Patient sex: M
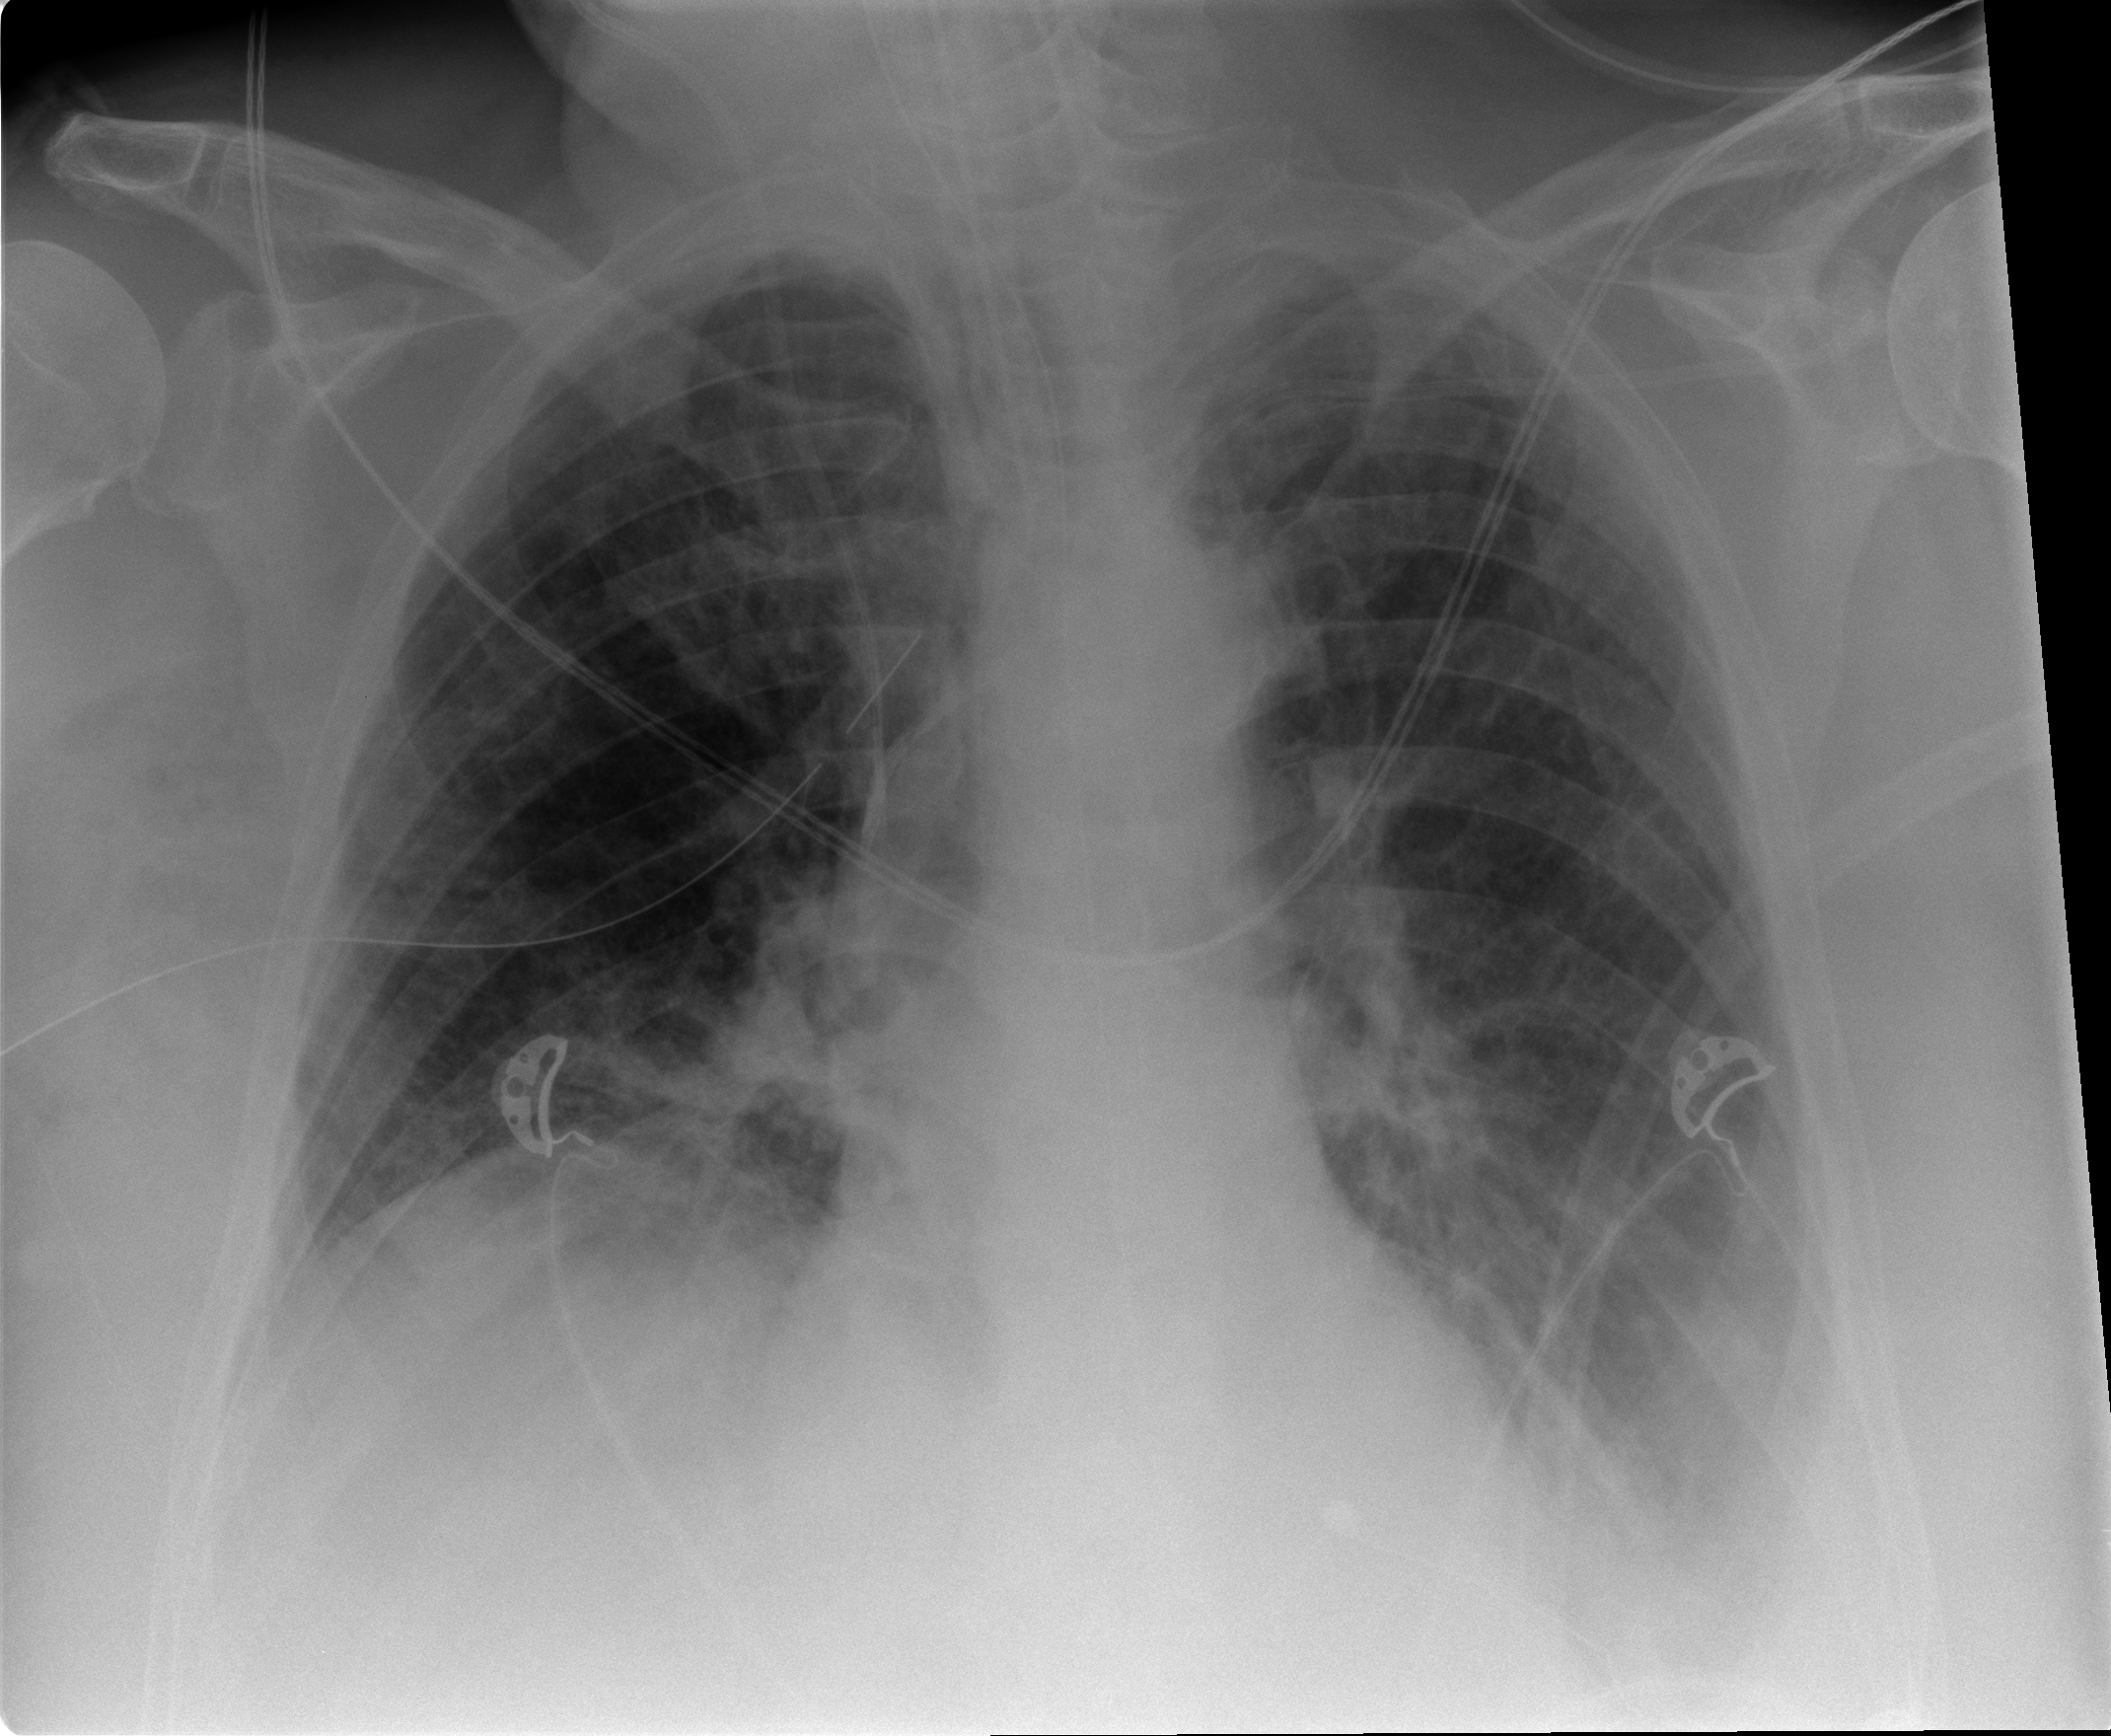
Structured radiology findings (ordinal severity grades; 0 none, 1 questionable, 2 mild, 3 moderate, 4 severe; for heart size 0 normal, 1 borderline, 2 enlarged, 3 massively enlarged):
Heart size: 0
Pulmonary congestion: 2
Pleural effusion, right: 1
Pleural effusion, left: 2
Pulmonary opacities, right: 3
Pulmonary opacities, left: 3
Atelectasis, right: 2
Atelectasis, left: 3